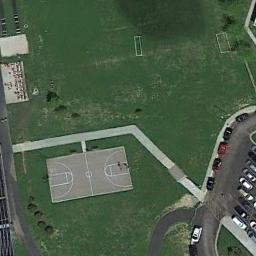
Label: basketball_court